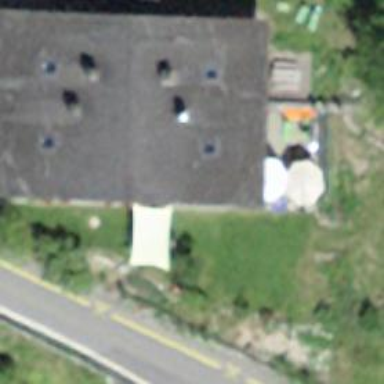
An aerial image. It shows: Building with gabled roof oriented across.